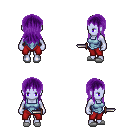
a pixel art fantasy rpg character, female body template, dark elf, purple skin, blue vest, red pants, purple unkempt hairstyle, white slippers, dagger, four views (front, back, left, right), 2x2 character sprite sheet, small pixel art, hard edges, no anti-aliasing